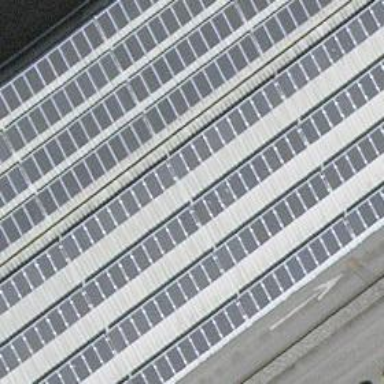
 consisting of solar photovoltaic panels."